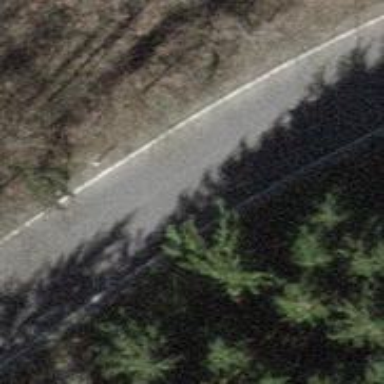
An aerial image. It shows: Asphalt road classified as tertiary.